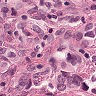
Metastatic tissue present: yes